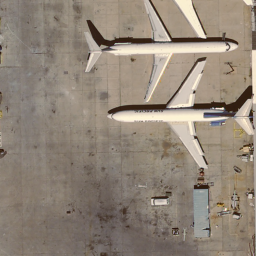
Label: airplane